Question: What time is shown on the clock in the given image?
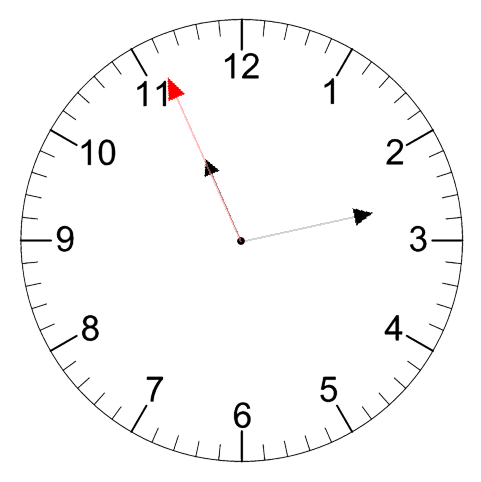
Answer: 11:12:56